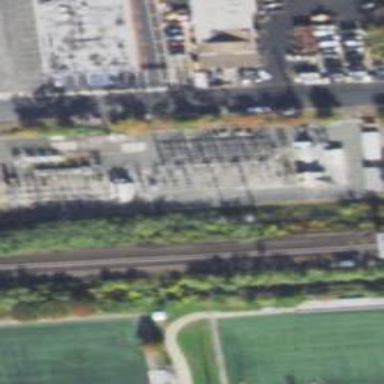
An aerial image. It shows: Power substation.